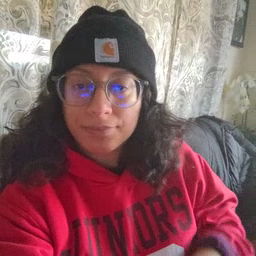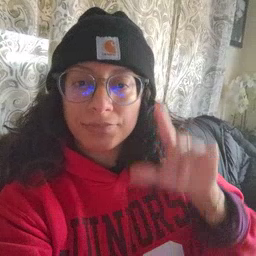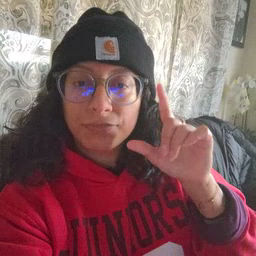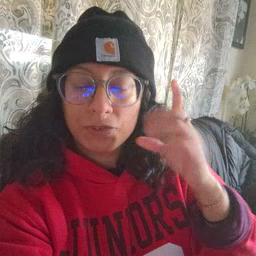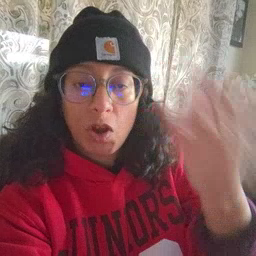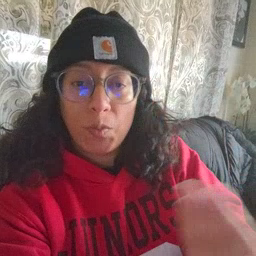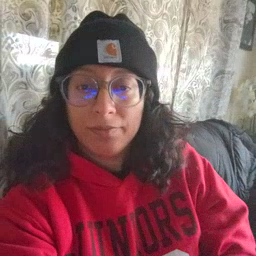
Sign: go